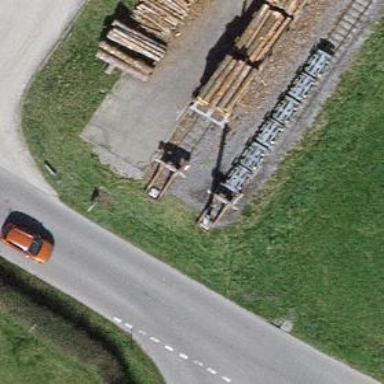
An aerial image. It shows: Railway buffer stop.